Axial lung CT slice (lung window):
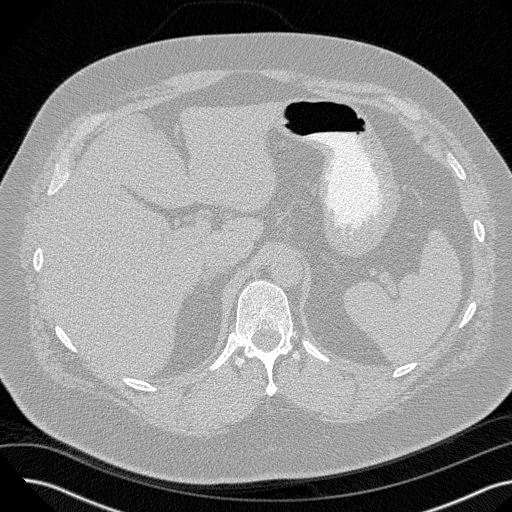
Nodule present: no